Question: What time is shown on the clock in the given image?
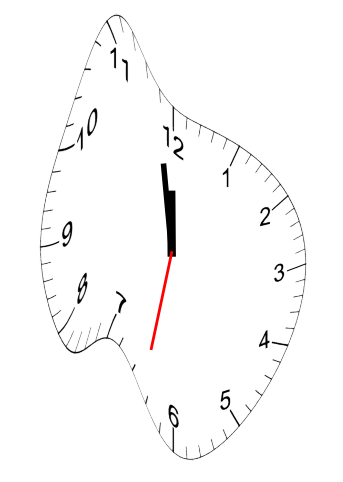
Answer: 11:58:32